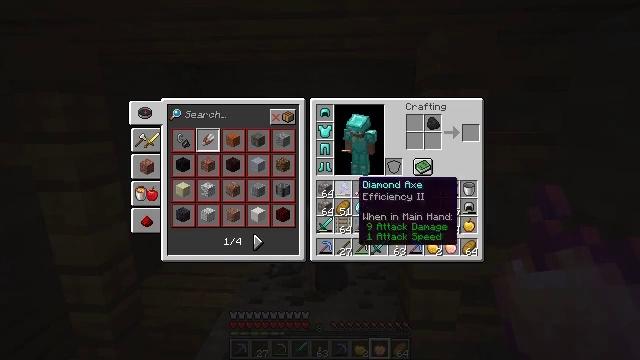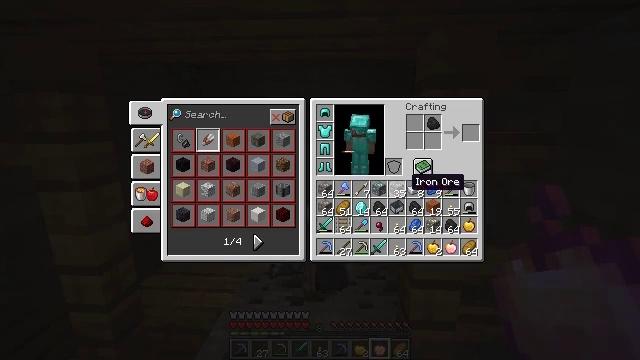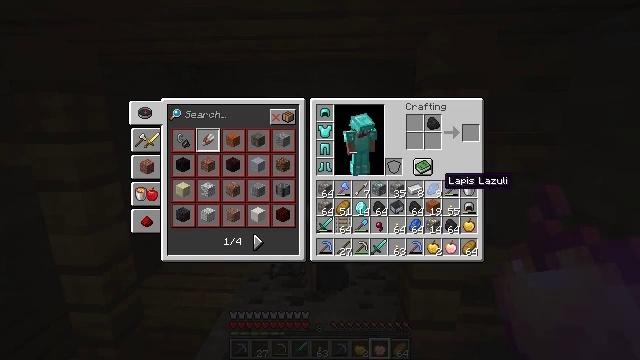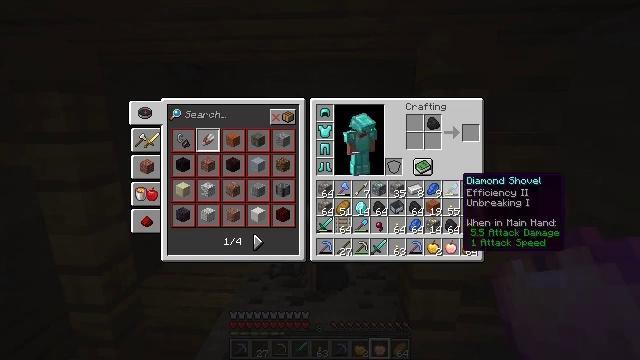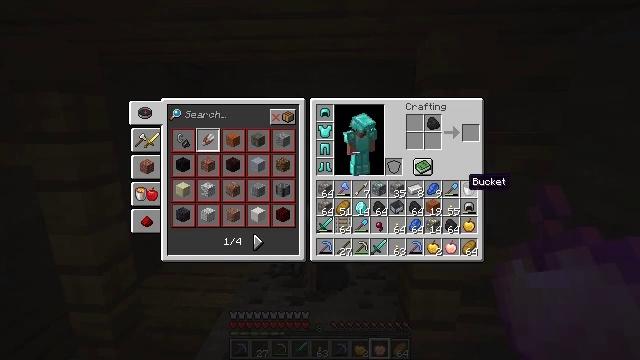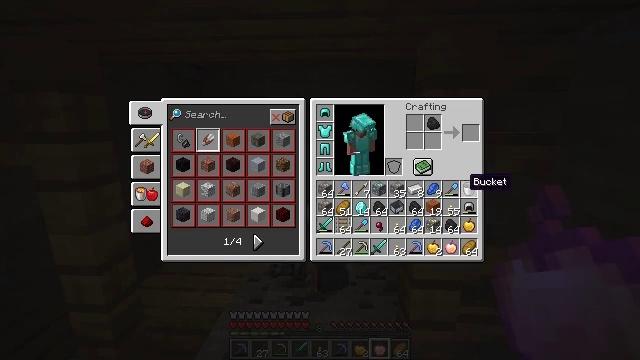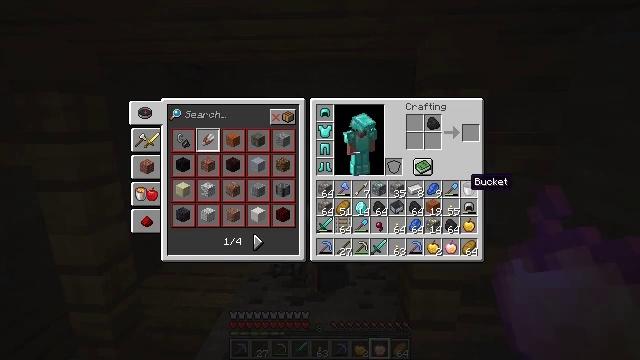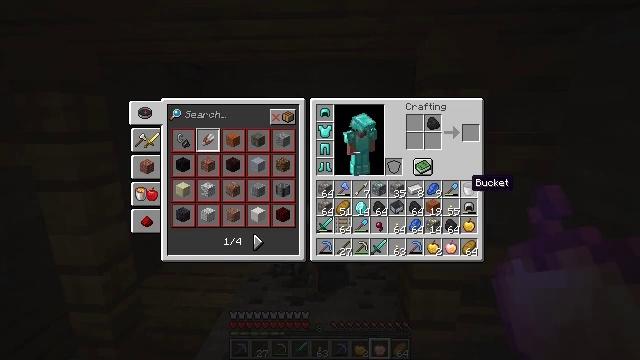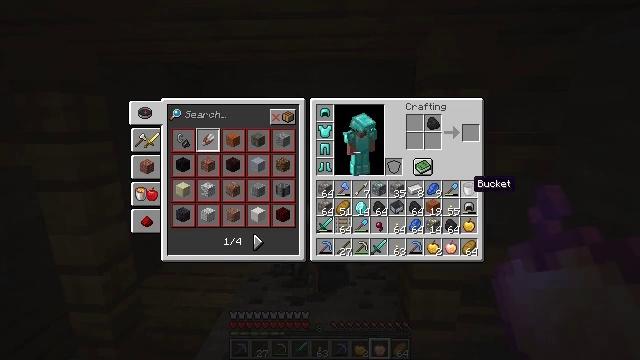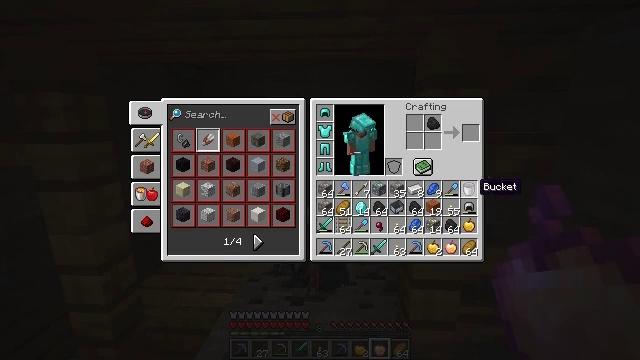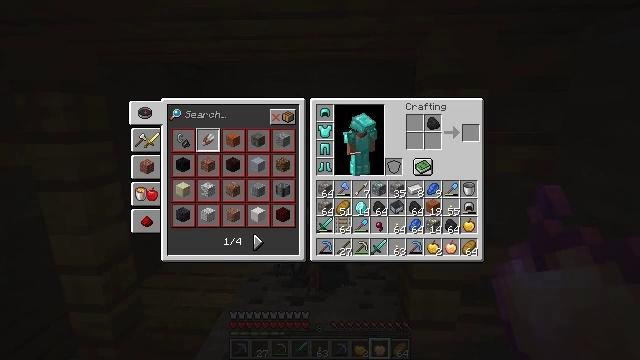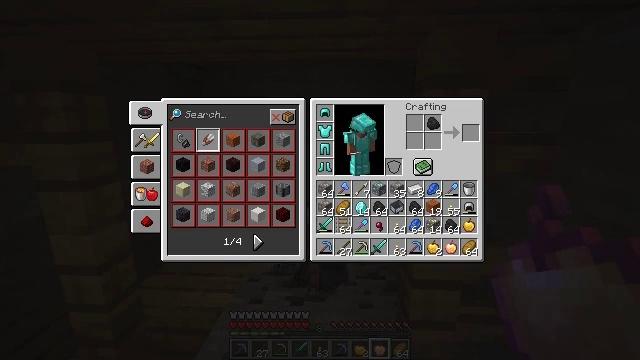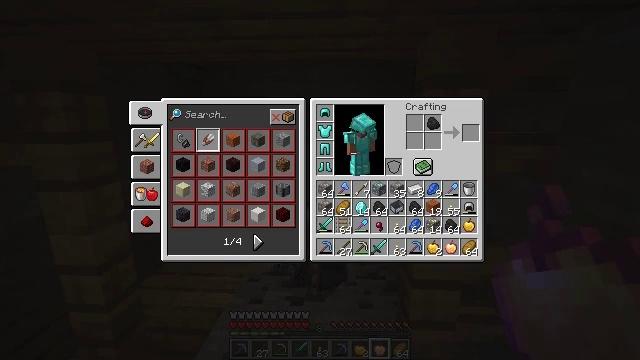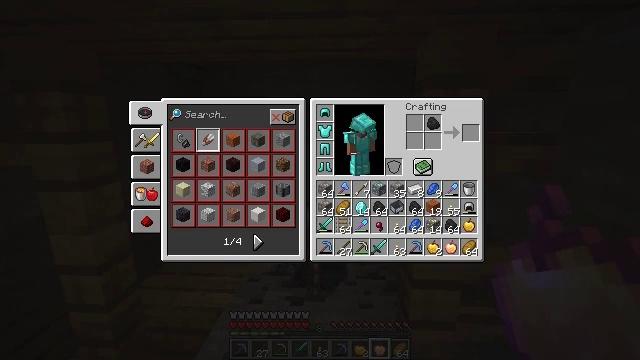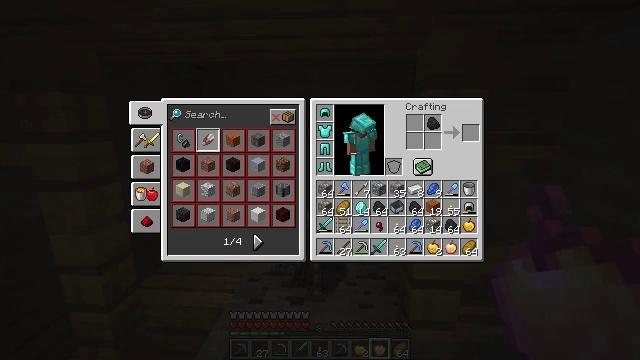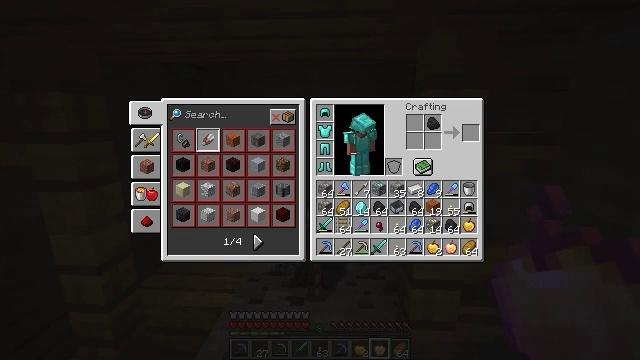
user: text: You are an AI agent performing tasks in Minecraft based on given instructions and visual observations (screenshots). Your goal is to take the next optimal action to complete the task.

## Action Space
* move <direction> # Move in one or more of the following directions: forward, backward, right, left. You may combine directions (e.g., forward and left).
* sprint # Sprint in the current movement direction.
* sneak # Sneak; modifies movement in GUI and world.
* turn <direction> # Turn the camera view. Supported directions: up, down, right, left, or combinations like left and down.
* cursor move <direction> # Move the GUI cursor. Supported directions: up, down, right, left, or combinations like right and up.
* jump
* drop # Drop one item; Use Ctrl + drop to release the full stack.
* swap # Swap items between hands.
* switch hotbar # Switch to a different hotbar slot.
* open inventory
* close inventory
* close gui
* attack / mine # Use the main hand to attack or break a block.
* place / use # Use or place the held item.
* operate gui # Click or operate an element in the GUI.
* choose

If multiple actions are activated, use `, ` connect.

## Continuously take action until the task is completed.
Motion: motion action
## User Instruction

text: Remove an iron helmet from the inventory.
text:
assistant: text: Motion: cursor move right
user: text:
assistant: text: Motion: cursor move right
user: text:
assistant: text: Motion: cursor move right
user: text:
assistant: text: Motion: no_op
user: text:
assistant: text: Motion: no_op
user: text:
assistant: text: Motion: no_op
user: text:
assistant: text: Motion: no_op
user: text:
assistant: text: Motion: no_op
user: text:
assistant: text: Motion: no_op
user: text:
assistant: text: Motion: cursor move right
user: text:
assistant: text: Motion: cursor move right
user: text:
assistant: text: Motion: no_op
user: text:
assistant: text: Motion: no_op
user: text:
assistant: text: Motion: no_op
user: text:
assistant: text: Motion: no_op
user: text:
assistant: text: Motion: cursor move left
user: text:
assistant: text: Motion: cursor move left
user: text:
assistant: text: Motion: no_op
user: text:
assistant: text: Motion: no_op
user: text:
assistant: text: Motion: operate gui
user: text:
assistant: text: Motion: operate gui
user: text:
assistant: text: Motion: cursor move right and up
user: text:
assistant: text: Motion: cursor move right and up
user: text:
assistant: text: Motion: cursor move right and up
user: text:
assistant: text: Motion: operate gui
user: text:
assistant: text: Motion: operate gui
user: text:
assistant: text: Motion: operate gui
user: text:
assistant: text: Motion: no_op
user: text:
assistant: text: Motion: no_op
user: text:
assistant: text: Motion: no_op